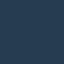
Land use / land cover: SeaLake